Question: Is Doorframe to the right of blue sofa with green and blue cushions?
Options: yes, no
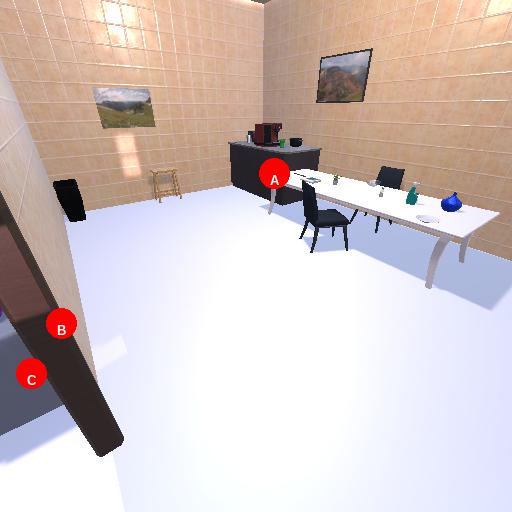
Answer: yes